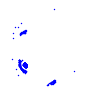
Particle: electron